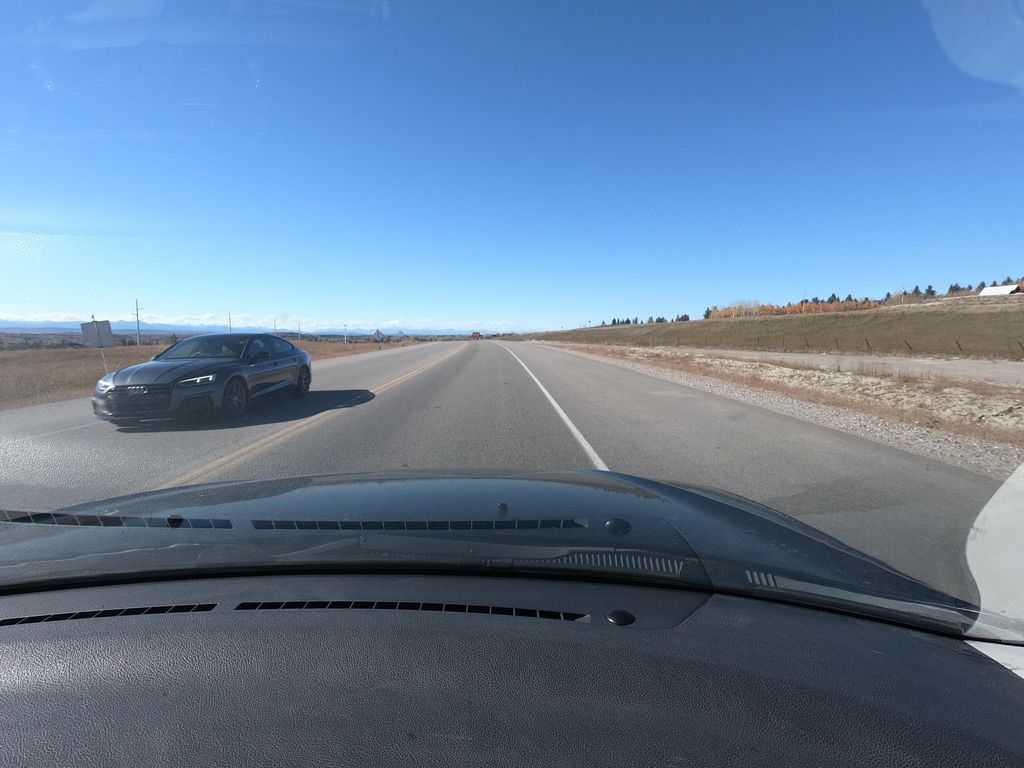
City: calgary